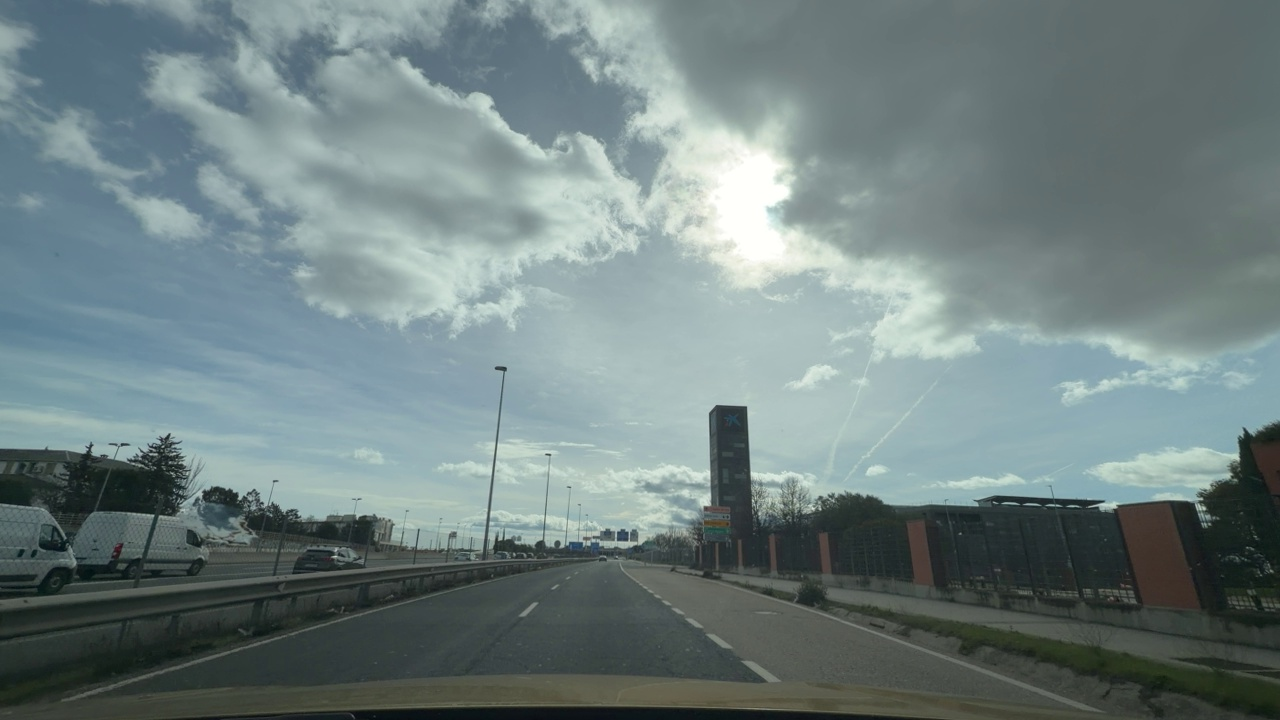
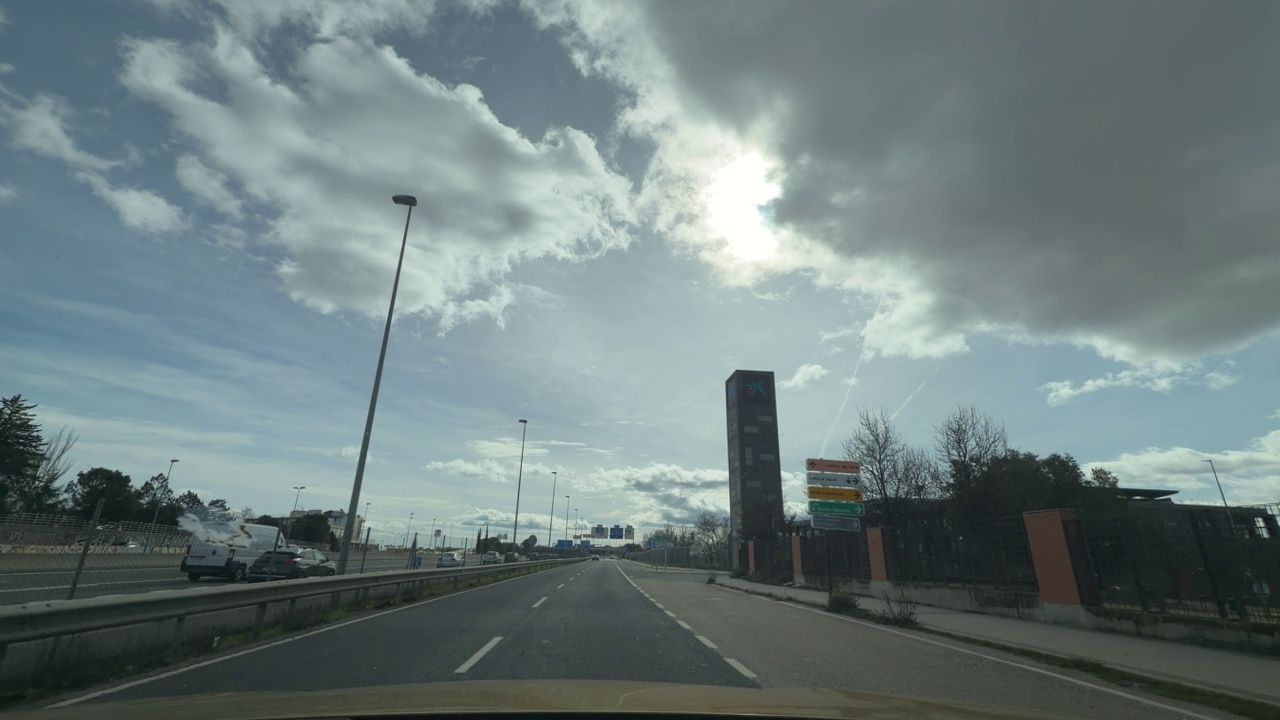
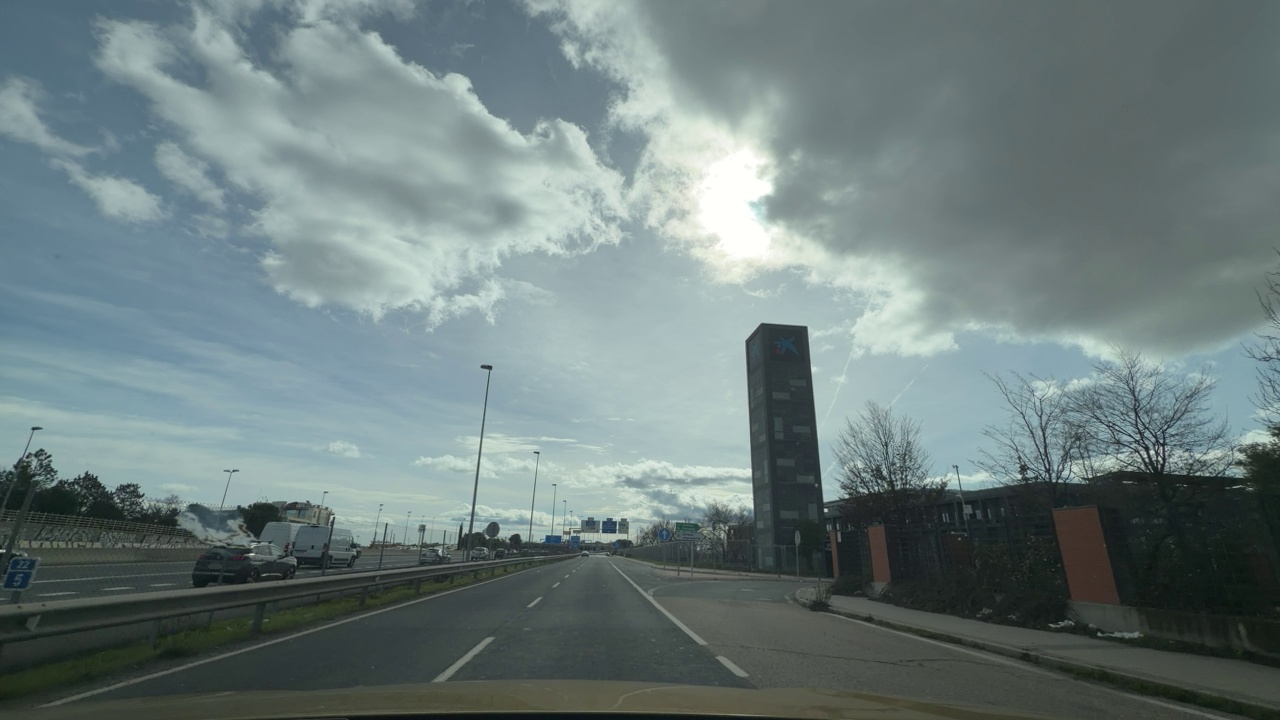
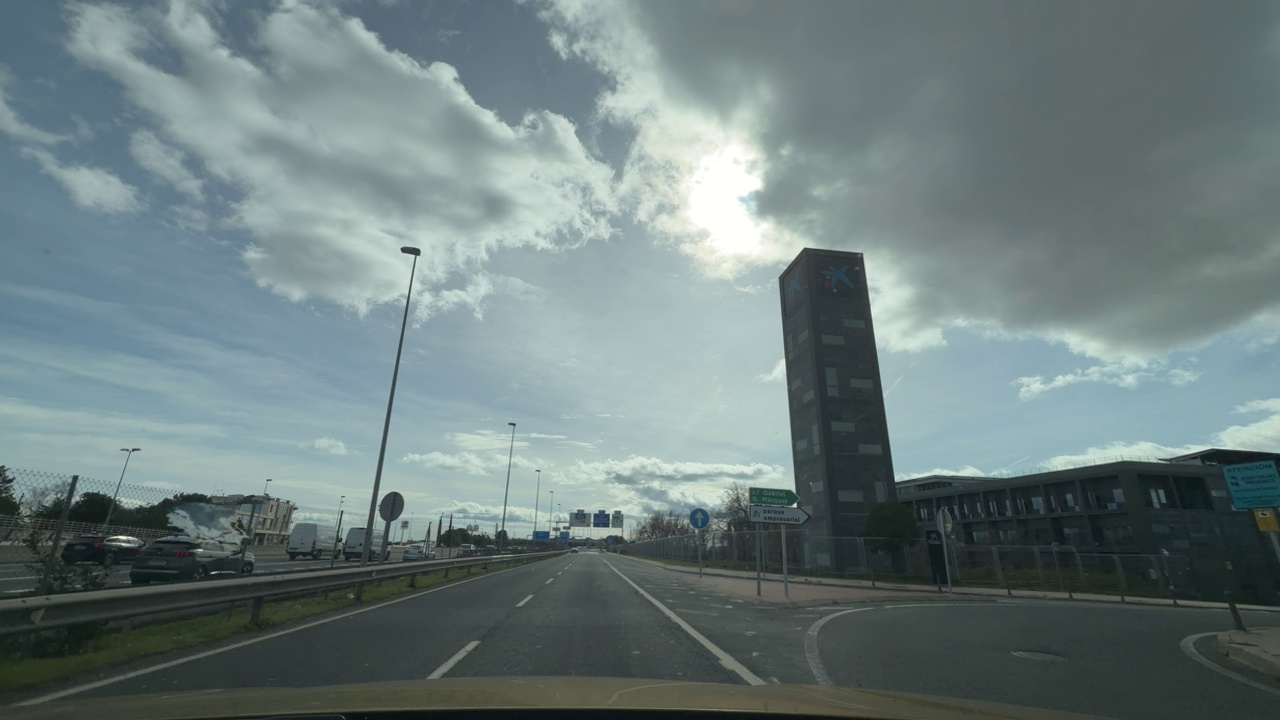
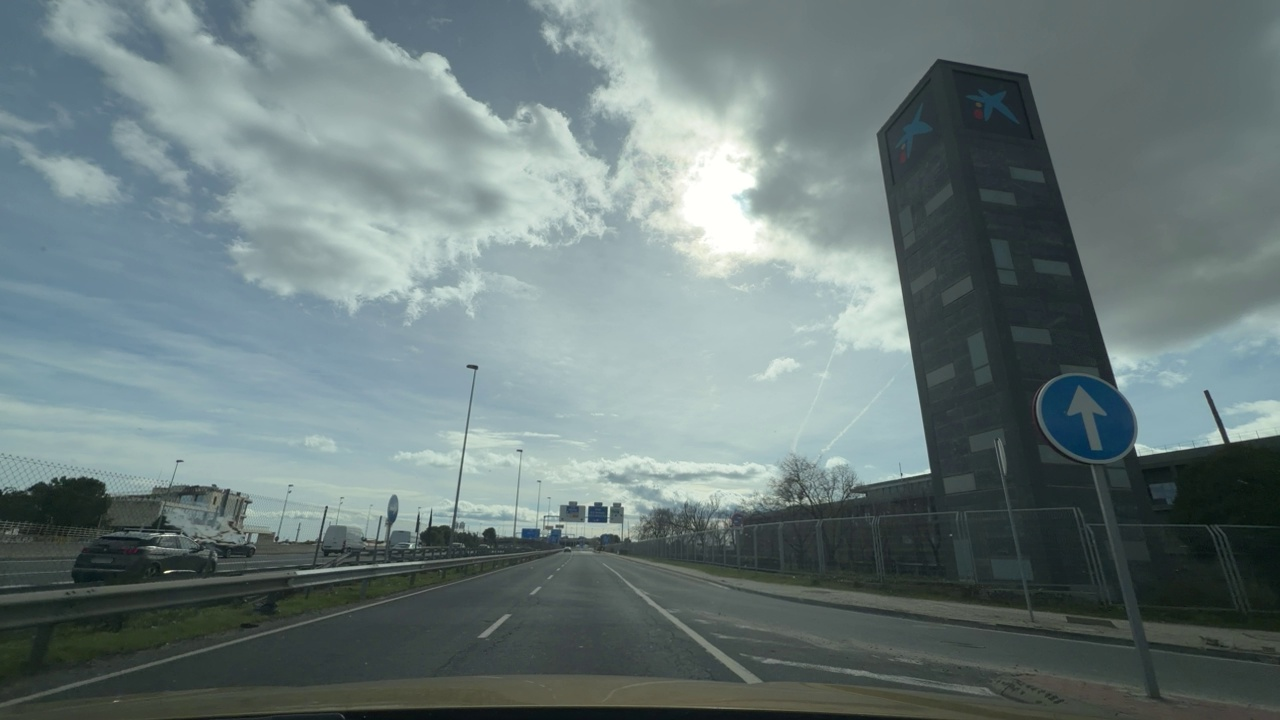
Situation: Merging lane
Question: Is the ego vehicle currently traveling within an acceleration or merge lane?
Answer: No
Reasoning: The ego vehicle is driving on the highway and a merging lane is appearing on the right

Situation: Merging lane
Question: Is there an adjacent acceleration lane merging into the ego lane?
Answer: Yes
Reasoning: A merging lane is appearing to the right of the ego lane

Situation: Merging lane
Question: Do the outer lane markings of an adjacent lane converge into the ego lane?
Answer: No
Reasoning: The lane markings are not converging into the ego lane